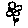
Label: flower